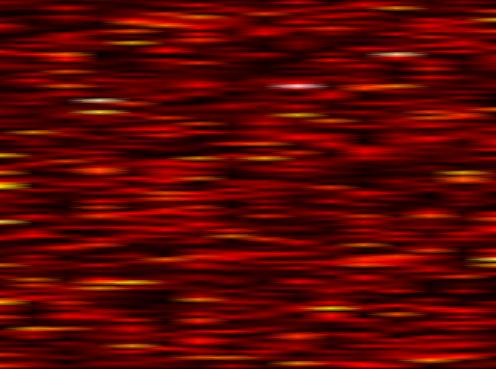
Label: FOFDM